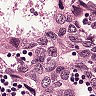
Metastatic tissue present: yes